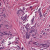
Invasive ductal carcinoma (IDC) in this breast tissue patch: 1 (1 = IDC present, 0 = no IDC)